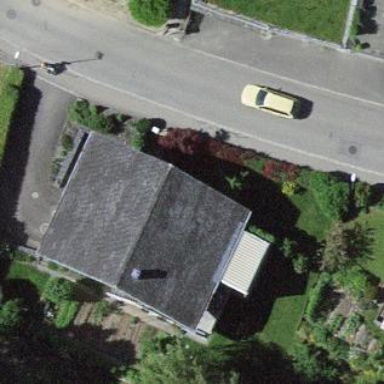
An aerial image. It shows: Residential building.